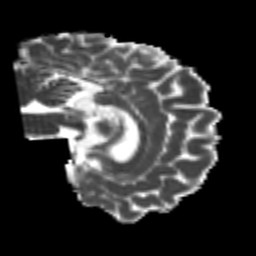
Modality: MD
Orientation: sagittal
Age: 24
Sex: male
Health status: healthy
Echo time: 0.074 s